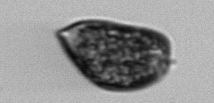
Label: Prorocentrum_micans